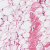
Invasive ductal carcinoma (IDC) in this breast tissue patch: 0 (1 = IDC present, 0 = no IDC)